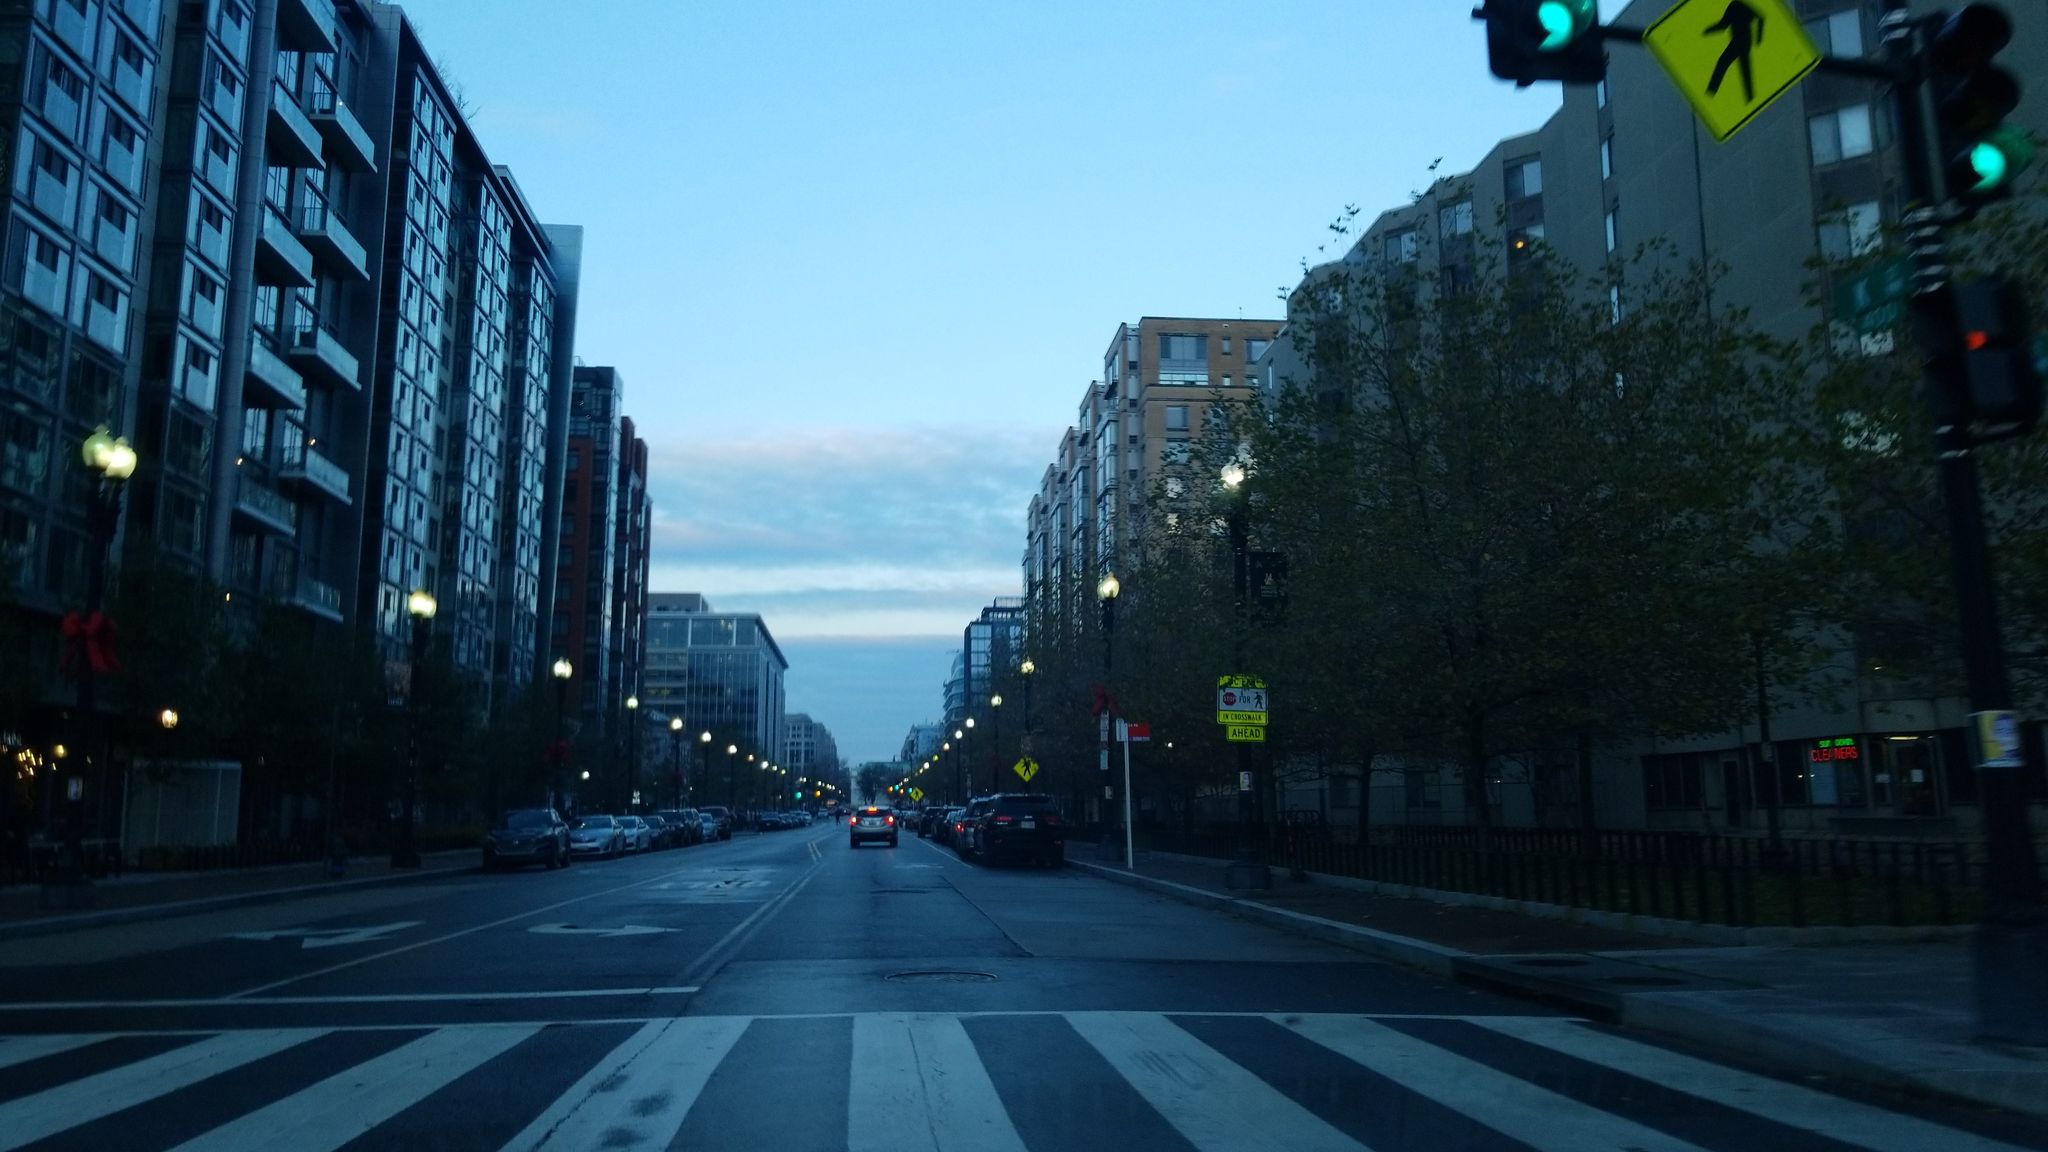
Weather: clear
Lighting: dusk/dawn
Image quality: good
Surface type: railway
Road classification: primary
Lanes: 2
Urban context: urban centre
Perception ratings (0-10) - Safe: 5.59, Lively: 8.77, Beautiful: 7.64, Boring: 1.23, Depressing: 2.03, Wealthy: 4.2